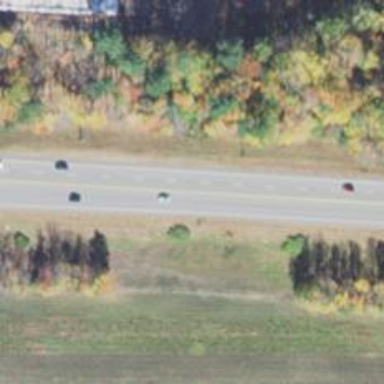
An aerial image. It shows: Asphalt trunk highway which is also expressway.